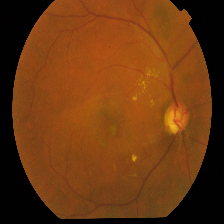
Diabetic retinopathy grade: Proliferative DR